Question: the situation is drammatic... It's 5 days that i must resolve this problem and i can't get out.
The problem: a simple operation as a product make always wrong result. Why?
Extract of the code:
'''
//all vars are float
// resultVec is a vector [3]
// Rs is a vector [3]
// accelerationvalues is a vector [3]
resultVec[0]=Rs[0]*accelerationvalues[0]+Rs[1]*accelerationvalues[1]+Rs[2]*accelerationvalues[2];
//debug to print result
Log.d("e", "("+Rs[0]+")*("+accelerationvalues[0]+")+("+Rs[1]+")*("+accelerationvalues[1]+")+("+Rs[2]+")*("+accelerationvalues[2]+")="+(resultVec[0]));
'''
And this is the Log Cat result:

But you can simply try that this is wrong: search on google
'''
(0.040147018)*(-<PHONE>)+(<PHONE>)*(-0.32688835)+(0.039202508)*(9.343558)
'''
And you'll find that the true result is that is very different from the other..This error is repeated always i execute the programm,
What is the problem?
I've tried all the way to solve it! (some are posted below):
<URL>
1. save Rs and accelerationvalues in an arraylist and perform calculation outside the listner. No result.
2. Convert float to double, no result.
3. Many others ways
P.S. This problem occour only for 'resultVec[0]' and 'resultVec[1]', instead 'resultVec[2]' is well calculated.
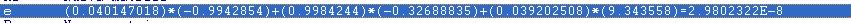
Answer: This is not android's fault, it is how you designed the app.
Execute this in a plain Java application:
'''
public class ArithmTest {
public static void main(String[] args) {
double d1 = (0.040147018)*(-<PHONE>)+(<PHONE>)*(-0.32688835)+(0.039202508)*(9.343558);
System.out.println(d1);
float f1 = 0.040147018f;
float f2 = -0.9942854f;
float f3 = 0.9984244f;
float f4 = -0.32688835f;
float f5 = 0.039202508f;
float f6 = 9.343558f;
System.out.println(f1*f2 + f3*f4 + f5*f6);
}
}
'''
As you can see, the first one is the same as Google's, and the second printout is your app's value.
To solve this, I think you should use double instead of float in every variable you declared, e.g.: 'accelerationvalues' and 'resultVec'.